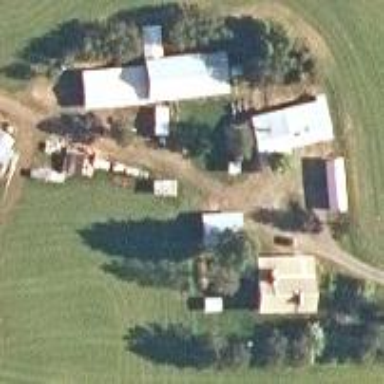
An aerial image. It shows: Farmyard area.